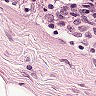
Metastatic tissue present: no